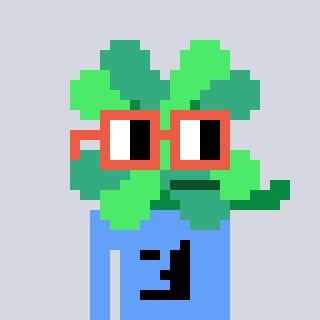
a pixel art character with square orange glasses, a clover-shaped head and a blue-colored body on a cool background